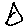
Label: triangle